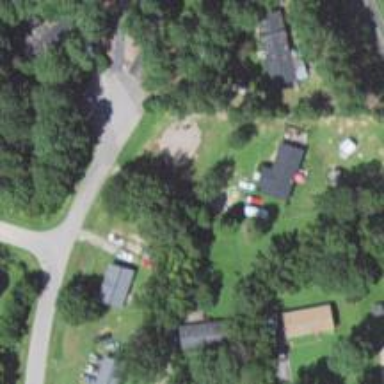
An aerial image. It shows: Driveway leading to service road.